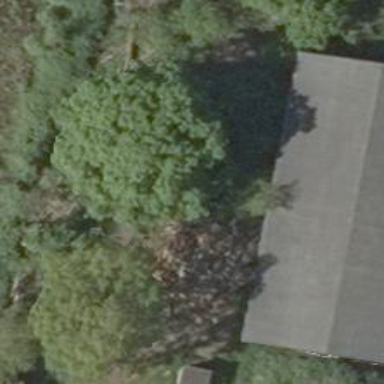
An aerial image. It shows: Single tag "natural: tree."